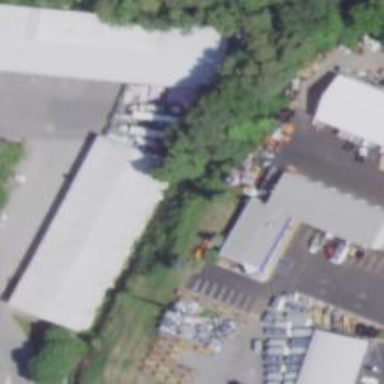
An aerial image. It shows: Industrial building.